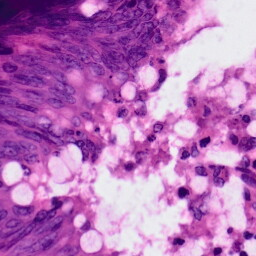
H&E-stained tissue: Colon